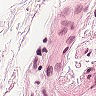
Metastatic tissue present: no